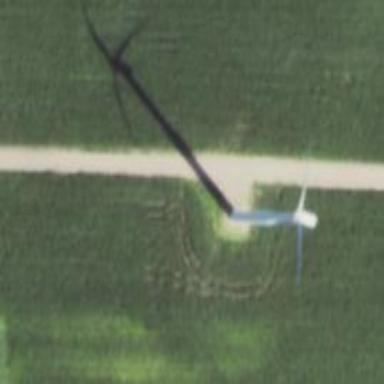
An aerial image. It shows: Wind generator powered by wind turbine.